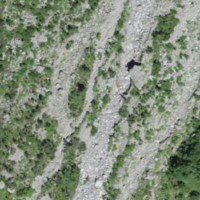
EUNIS habitat code: 23
Species observed at this site:
Chamaenerion dodonaei